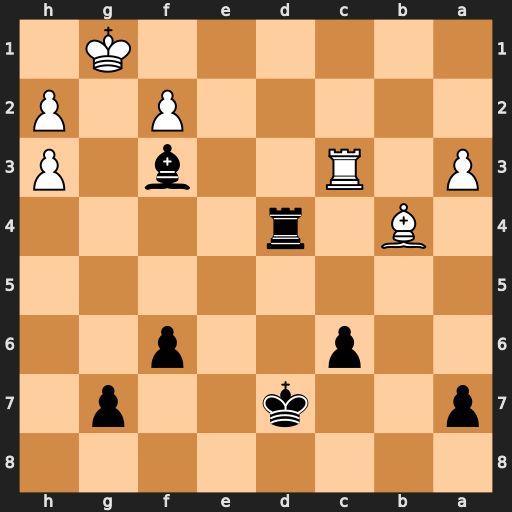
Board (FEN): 8/p2k2p1/2p2p2/8/1B1r4/P1R2b1P/5P1P/6K1
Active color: b
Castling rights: -
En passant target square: -
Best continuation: Rd1#